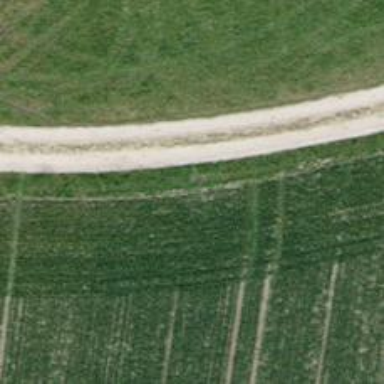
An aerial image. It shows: Compacted track road with grade3 tracktype.